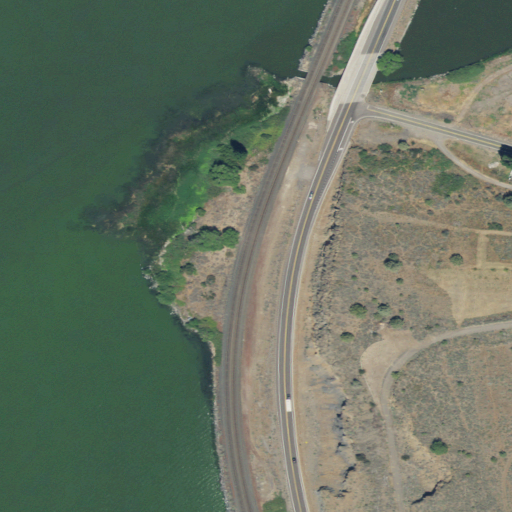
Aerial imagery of cape in Oregon named Rattlesnake Point containing open water, shrub, evergreen forest, medium intensity development, grassland, low intensity development, open development, and high intensity development